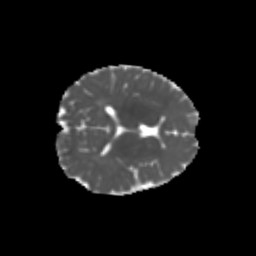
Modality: MD
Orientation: axial
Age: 6
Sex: male
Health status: healthy